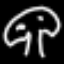
Label: mushroom